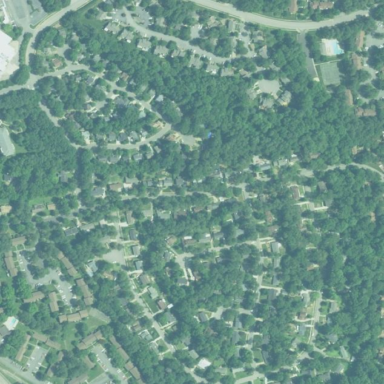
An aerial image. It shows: Residential area within neighborhood.